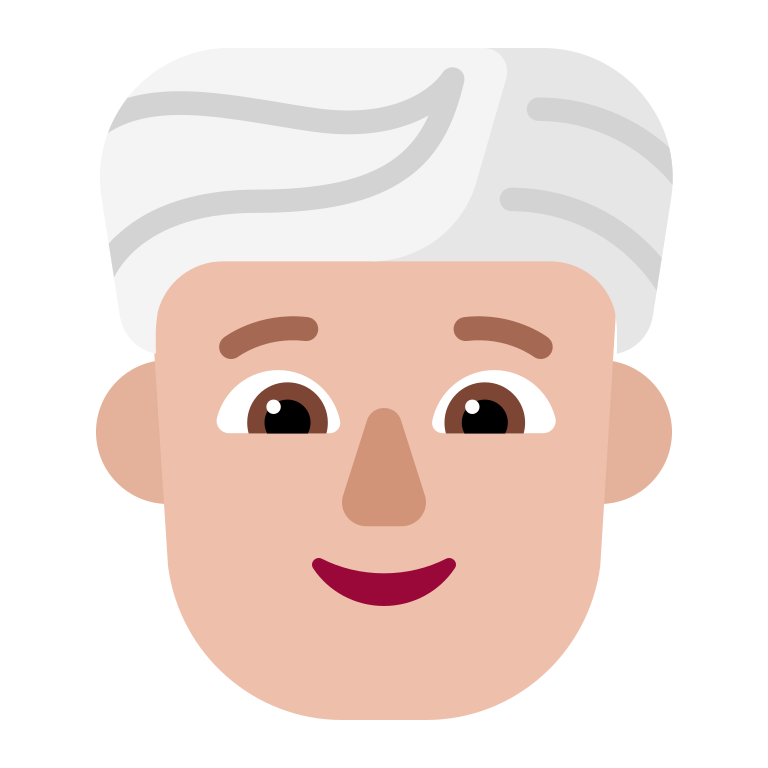
person wearing turban flat  light